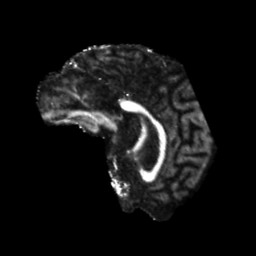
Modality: FA
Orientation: sagittal
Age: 60
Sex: male
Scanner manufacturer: siemens
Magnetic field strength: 3 T
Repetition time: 5.25 s
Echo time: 0.08 s